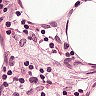
Metastatic tissue present: no